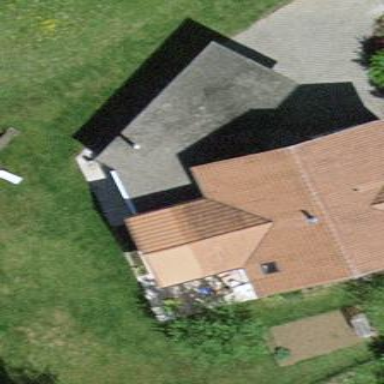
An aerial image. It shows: Simple and straightforward house.